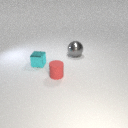
small red rubber cylinder to the left of large gray metal sphere